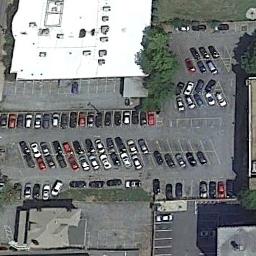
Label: parking_lot